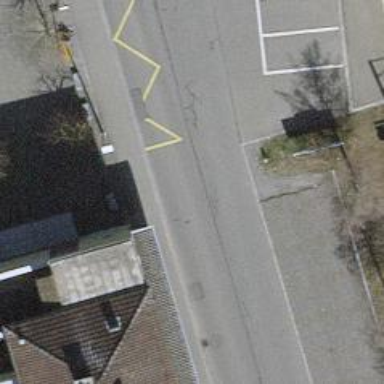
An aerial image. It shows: Platform for public transport on the road.